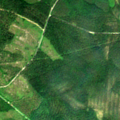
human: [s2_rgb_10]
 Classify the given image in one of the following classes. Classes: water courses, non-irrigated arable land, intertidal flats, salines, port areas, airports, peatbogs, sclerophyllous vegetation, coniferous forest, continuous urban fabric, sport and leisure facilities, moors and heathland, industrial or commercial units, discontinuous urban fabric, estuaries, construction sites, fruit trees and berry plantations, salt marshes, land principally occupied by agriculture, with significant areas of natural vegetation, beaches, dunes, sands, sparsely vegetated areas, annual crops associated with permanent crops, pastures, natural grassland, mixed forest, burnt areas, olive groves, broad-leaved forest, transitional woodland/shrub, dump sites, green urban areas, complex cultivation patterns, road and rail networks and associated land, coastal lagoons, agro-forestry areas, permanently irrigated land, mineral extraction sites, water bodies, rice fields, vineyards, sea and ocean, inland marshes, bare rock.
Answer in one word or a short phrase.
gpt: coniferous forest, transitional woodland/shrub